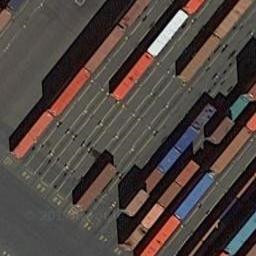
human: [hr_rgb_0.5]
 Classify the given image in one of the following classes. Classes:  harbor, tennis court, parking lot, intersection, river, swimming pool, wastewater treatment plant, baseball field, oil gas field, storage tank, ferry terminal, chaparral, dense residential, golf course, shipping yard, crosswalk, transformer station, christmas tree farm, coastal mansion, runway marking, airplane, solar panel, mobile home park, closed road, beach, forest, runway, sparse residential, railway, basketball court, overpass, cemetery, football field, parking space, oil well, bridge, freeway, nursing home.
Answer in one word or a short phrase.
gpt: shipping yard